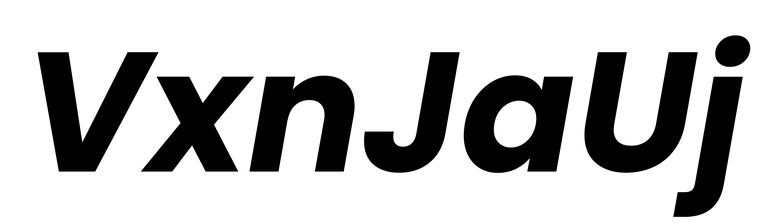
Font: Poppins-BoldItalic